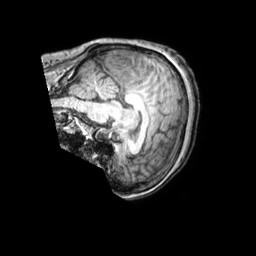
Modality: T1w
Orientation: sagittal
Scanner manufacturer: philips
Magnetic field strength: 3 T
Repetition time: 0.009895 s
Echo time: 0.004605 s